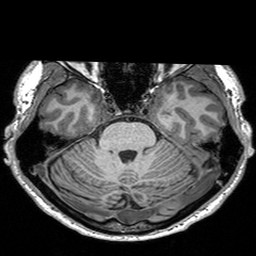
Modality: T1w
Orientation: coronal
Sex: male